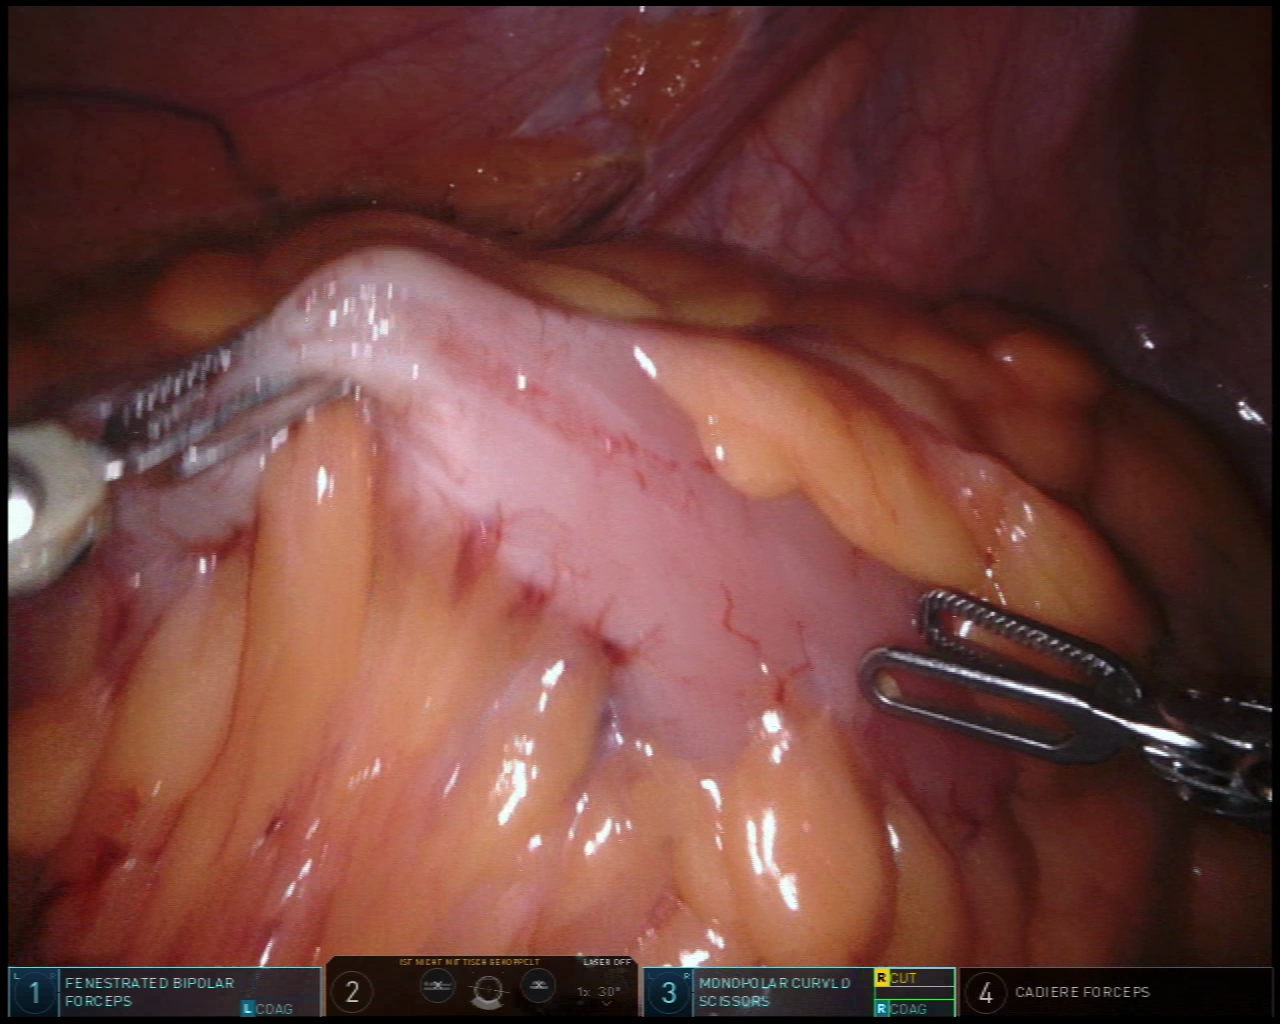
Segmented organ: colon
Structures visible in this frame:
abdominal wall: yes
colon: yes
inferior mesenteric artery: no
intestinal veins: no
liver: no
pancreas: no
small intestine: no
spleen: no
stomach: no
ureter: no
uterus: no
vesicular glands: no